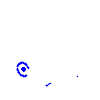
Particle: pion